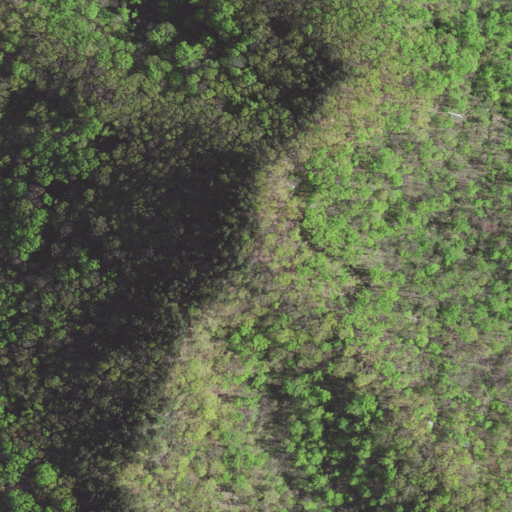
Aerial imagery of mountain in Virginia named Tobacco Knob containing deciduous forest, evergreen forest, and mixed forest